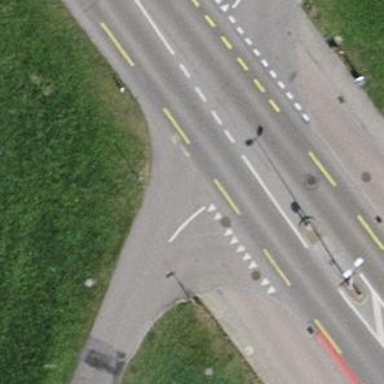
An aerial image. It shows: Public transport stop position.